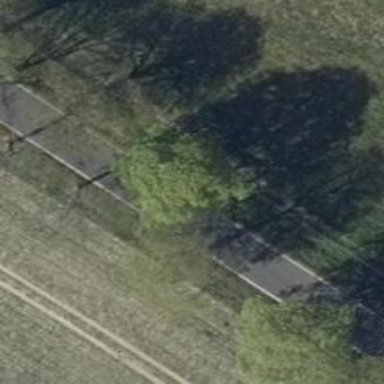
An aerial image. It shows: Secondary road.